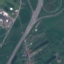
Land use / land cover class: Highway